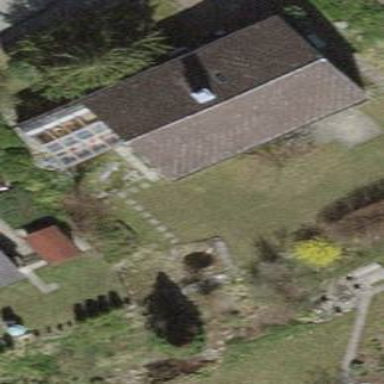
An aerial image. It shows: Building with tile roof.